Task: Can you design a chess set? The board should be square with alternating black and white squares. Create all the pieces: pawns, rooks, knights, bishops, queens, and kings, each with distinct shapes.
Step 3840:
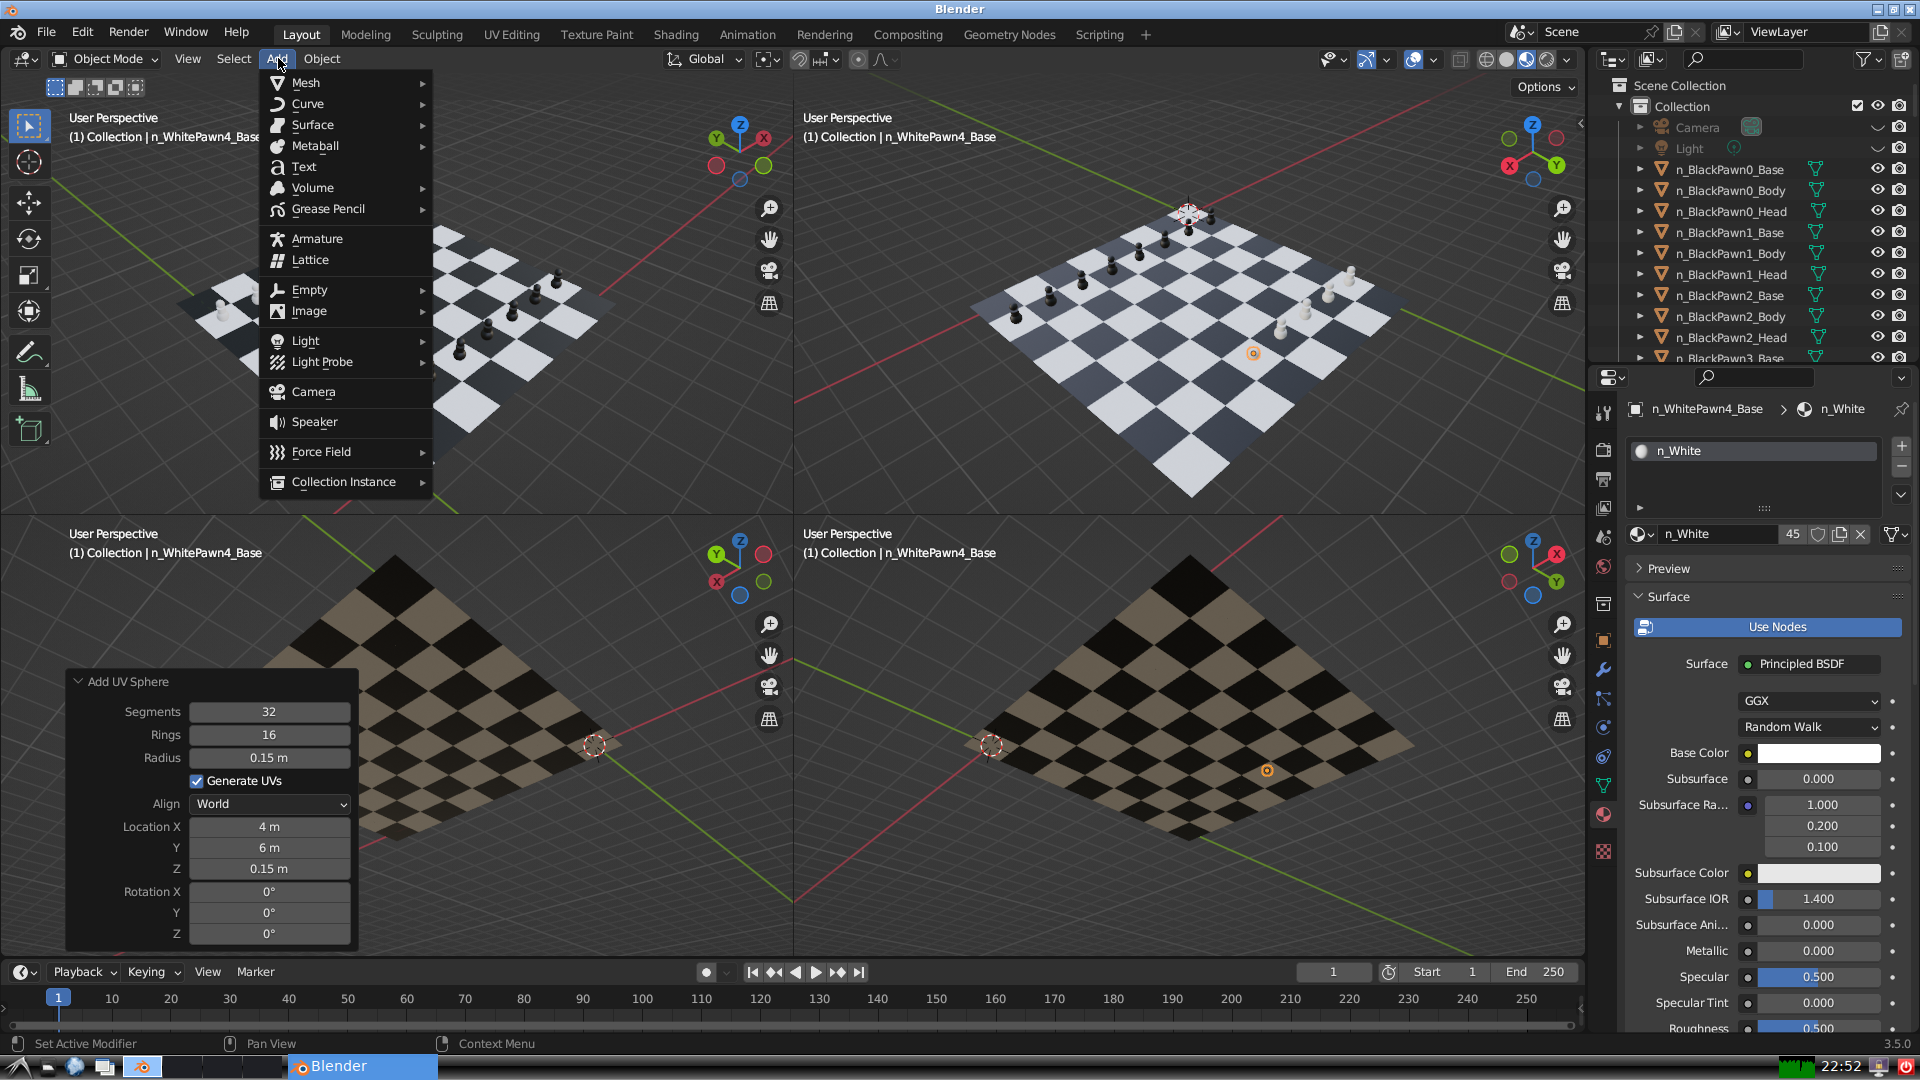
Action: {"mouse_move": [304, 84]}